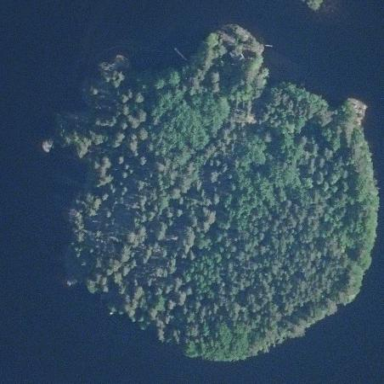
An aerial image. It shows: Islet.